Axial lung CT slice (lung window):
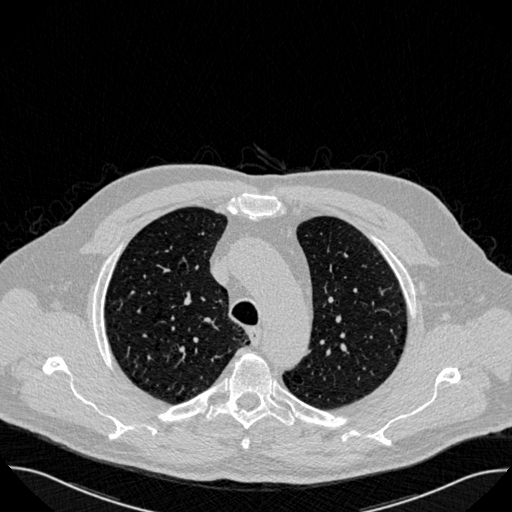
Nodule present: no